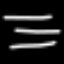
Label: line